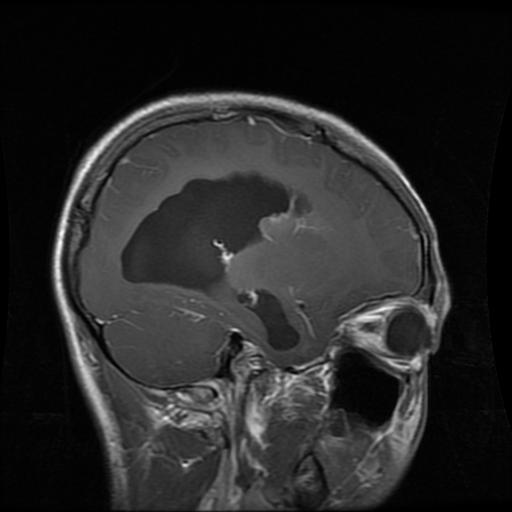
Label: glioma